Question: I would like to know how to change the list item click color of the NavigationDrawer as shown by the arrow in the image from blue to for instance red.

My second question is that I would like to add a logo (image), where upon click would direct user to the MainActivity activity at the actionbar (top bar), and below is the activity code that calls the ActionBarActivity.
'''
public class MainActivity extends ActionBarActivity {
private String[] mOptionMenu;
private DrawerLayout mDrawerLayout;
private RelativeLayout mDrawerRelativeLayout;
private ListView mDrawerList;
private ActionBarDrawerToggle mDrawerToggle;
private CharSequence mTitleSection;
private CharSequence mTitleApp;
@Override
protected void onCreate(Bundle savedInstanceState) {
super.onCreate(savedInstanceState);
setContentView(R.layout.activity_main);
mOptionMenu = new String[] { "Opcion 1", "Opcion 2", "Opcion 3" };
mDrawerLayout = (DrawerLayout) findViewById(R.id.drawer_layout);
mDrawerRelativeLayout = (RelativeLayout)
findViewById(R.id.left_drawer);
mDrawerList = (ListView) findViewById(R.id.list_view_drawer);
mDrawerList.setAdapter(new ArrayAdapter<String>(this, android.R.layout.simple_list_item_1,
mOptionMenu));
mDrawerList.setOnItemClickListener(new OnItemClickListener() {
@Override
public void onItemClick(AdapterView<?> parent, View view,
int position, long id) {
Fragment fragment = null;
switch (position) {
case 0:
fragment = new FirstFragment();
break;
case 1:
fragment = new SecondFragment();
break;
case 2:
fragment = new ThirdFragment();
break;
}
FragmentManager fragmentManager = getSupportFragmentManager();
fragmentManager.beginTransaction()
.replace(R.id.content_frame, fragment).commit();
mDrawerList.setItemChecked(position, true);
mTitleSection = mOptionMenu[position];
getSupportActionBar().setTitle(mTitleSection);
mDrawerLayout.closeDrawer(mDrawerRelativeLayout);
}
});
mDrawerList.setItemChecked(0, true);
mTitleSection = getTitle();
mTitleApp = getTitle();
mDrawerToggle = new ActionBarDrawerToggle(this, mDrawerLayout,
R.drawable.ic_drawer, R.string.drawer_open,
R.string.drawer_close) {
public void onDrawerClosed(View view) {
getSupportActionBar().setTitle(mTitleSection);
ActivityCompat.invalidateOptionsMenu(MainActivity.this);
}
public void onDrawerOpened(View drawerView) {
getSupportActionBar().setTitle(mTitleSection);
ActivityCompat.invalidateOptionsMenu(MainActivity.this);
}
};
mDrawerLayout.setDrawerListener(mDrawerToggle);
getSupportActionBar().setDisplayHomeAsUpEnabled(true);
getSupportActionBar().setHomeButtonEnabled(true);
}
@Override
public boolean onCreateOptionsMenu(Menu menu) {
getMenuInflater().inflate(R.menu.main_activity_actions, menu);
return true;
}
@Override
public boolean onOptionsItemSelected(MenuItem item) {
if (mDrawerToggle.onOptionsItemSelected(item)) {
return true;
}
switch (item.getItemId()) {
case R.id.action_settings:
Toast.makeText(this, "Settings", Toast.LENGTH_SHORT).show();
;
break;
default:
return super.onOptionsItemSelected(item);
}
return true;
}
@Override
protected void onPostCreate(Bundle savedInstanceState) {
super.onPostCreate(savedInstanceState);
mDrawerToggle.syncState();
}
@Override
public void onConfigurationChanged(Configuration newConfig) {
super.onConfigurationChanged(newConfig);
mDrawerToggle.onConfigurationChanged(newConfig);
}
}
'''
Thanks in advance.
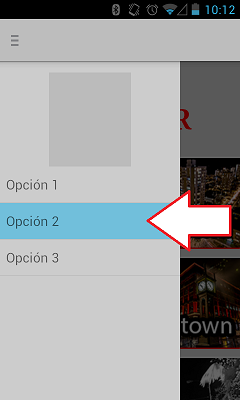
Answer: On Your first question for Background indicator. it works above API level 11.
navigation_list_background.xml Add your desired colors
'''
<selector xmlns:android="http://schemas.android.com/apk/res/android">
<item android:state_activated="true" android:drawable="@color/green" />
<item android:state_selected="true" android:drawable="@color/green" />
<item android:state_pressed="true" android:drawable="@color/light_blue" />
<item android:state_focused="true" android:drawable="@color/light_blue" />
<item android:drawable="@color/blue" />
</selector>
'''
Add to your base style :
'''
<style name="AppTheme" parent="AppBaseTheme">
<item name="android:activatedBackgroundIndicator">@drawable/navigation_list_background</item>
</style>
'''
Add the background to your layout ( which is your item you display in the drawer)
'''
<LinearLayout
android:layout_width="match_parent"
android:layout_height="50dp"
android:background="?android:attr/activatedBackgroundIndicator"
android:orientation="horizontal" >
<TextView
android:id="@+id/title"
android:layout_width="0dip"
android:layout_height="wrap_content"
android:layout_gravity="center"
android:layout_weight="8"
android:text="Option 1" />
</LinearLayout>
'''
Hope this works.!!
And to your second question. You can use custom action bar.
customactionbar.xml
'''
<LinearLayout xmlns:android="http://schemas.android.com/apk/res/android"
android:layout_width="match_parent"
android:layout_height="wrap_content"
android:background="@color/white"
android:orientation="vertical" >
<LinearLayout
android:layout_width="match_parent"
android:layout_height="wrap_content"
android:orientation="horizontal" >
<ImageView
android:id="@+id/header_drawer"
android:layout_width="wrap_content"
android:layout_height="wrap_content"
android:src="@drawable/drawermenu" />
<TextView
android:id="@+id/header_title"
android:layout_width="wrap_content"
android:layout_height="wrap_content"
android:layout_gravity="center_vertical"
android:layout_marginLeft="5dp"
android:text="TEST"
android:textStyle="bold" />
<ImageView
android:id="@+id/button"
android:layout_width="wrap_content"
android:layout_height="wrap_content"
android:src="@drawable/button" />
</LinearLayout>
<View
android:id="@+id/actionbarseperator"
android:layout_width="match_parent"
android:layout_height="3dp"
android:background="@color/blue" />
</LinearLayout>
'''
Yourlayout.xml
'''
<?xml version="1.0" encoding="utf-8"?>
<LinearLayout xmlns:android="http://schemas.android.com/apk/res/android"
android:layout_width="match_parent"
android:layout_height="match_parent"
android:orientation="vertical" >
<include layout="@layout/actionbar" />
<--Your Layout-->
</LinearLayout>
'''
Add this in your Java before setcontent
'''
this.requestWindowFeature(Window.FEATURE_NO_TITLE);
'''
Add for onclick on the button.
'''
Button button=(Button)findViewById(R.id.button);
button.setOnClickListener(this);
public void onClick(View v) {
// TODO Auto-generated method stub
switch(v.getId())
{
case R.id.button:
ActivityYouwantToOpen.onOpen(v);
break;
}
}
'''
Its a long post :P